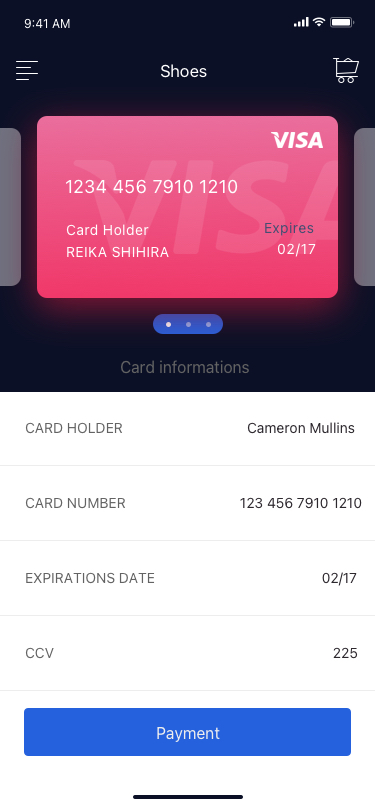
Text in this UI design:
Card informations
Payment
Card Holder
Cameron Mullins
Card Number
123 456 7910 1210
Expirations Date
02/17
CCV
225
Card Holder
REIKA SHIHIRA
02/17
Expires
1234 456 7910 1210
Shoes